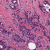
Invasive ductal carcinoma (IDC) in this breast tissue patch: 1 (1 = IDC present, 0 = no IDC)